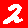
Digit: 2